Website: macys
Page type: account-selection
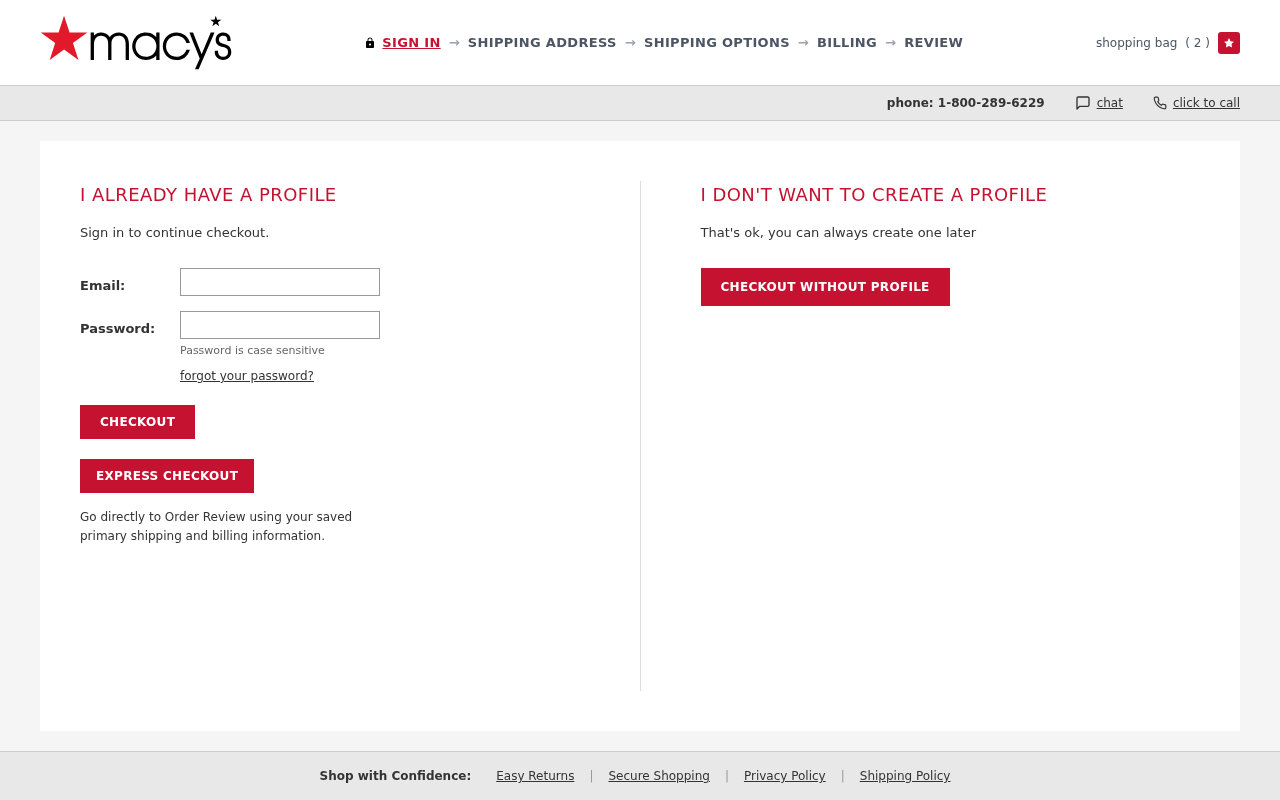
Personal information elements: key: PII_EMAIL
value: laura.stewart@hotmail.com
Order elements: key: ORDER_NUM_ITEMS
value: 2